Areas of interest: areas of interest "MaSteel Limin Gas Station"
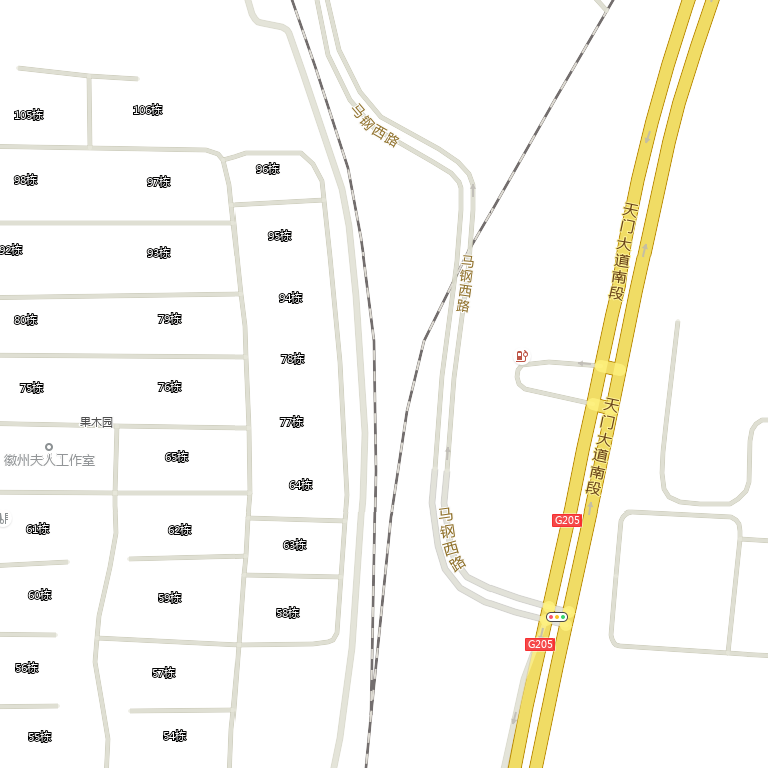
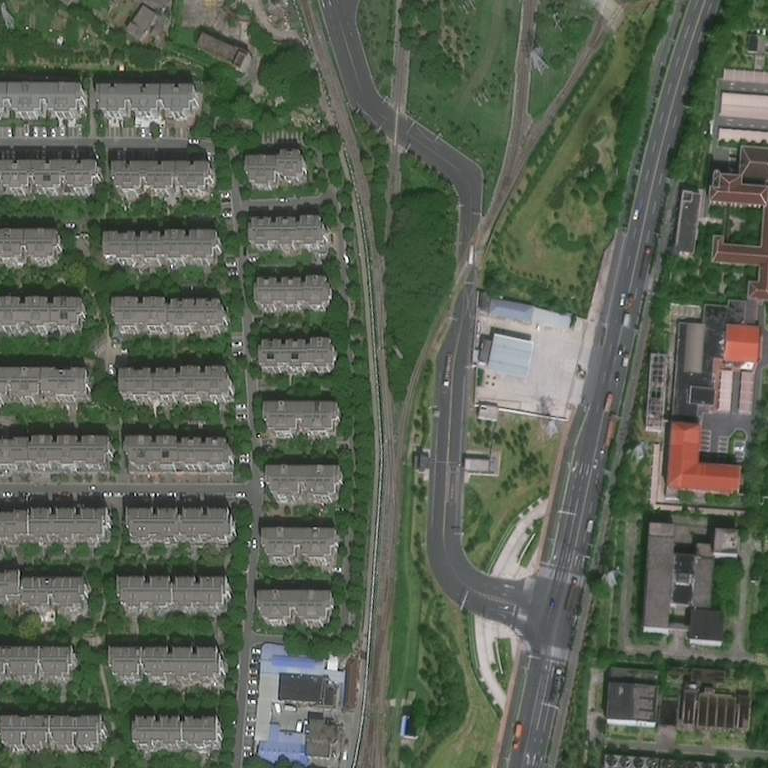